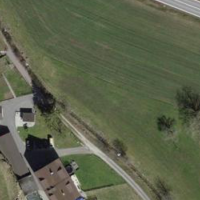
EUNIS habitat code: 25
Species observed at this site:
Melampyrum arvense